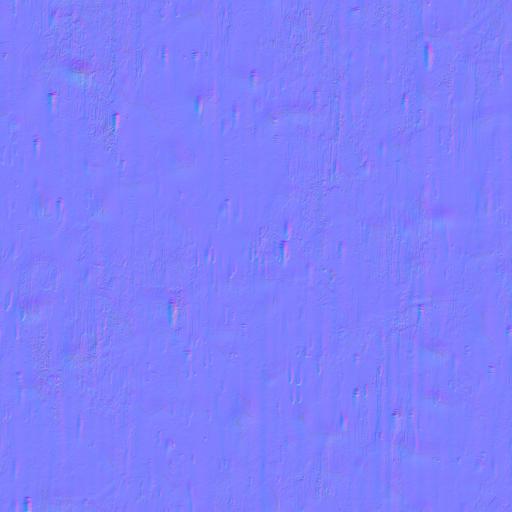
crack cracked cracks paint painted reflective shiny